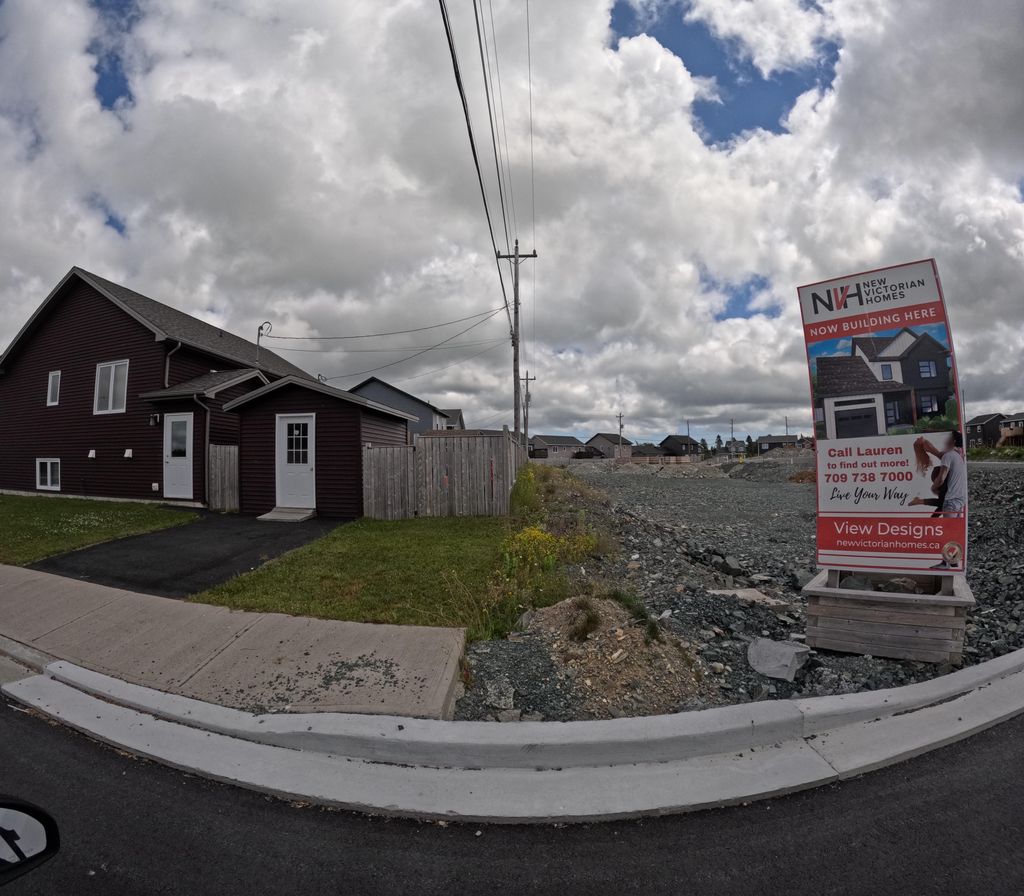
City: st_johns